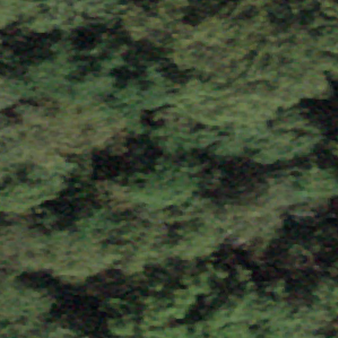
Label: other